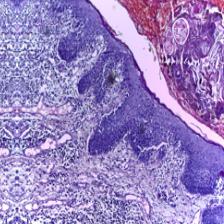
Diagnosis: OSCC